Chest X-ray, AP view. Patient: 43 years old, sex M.
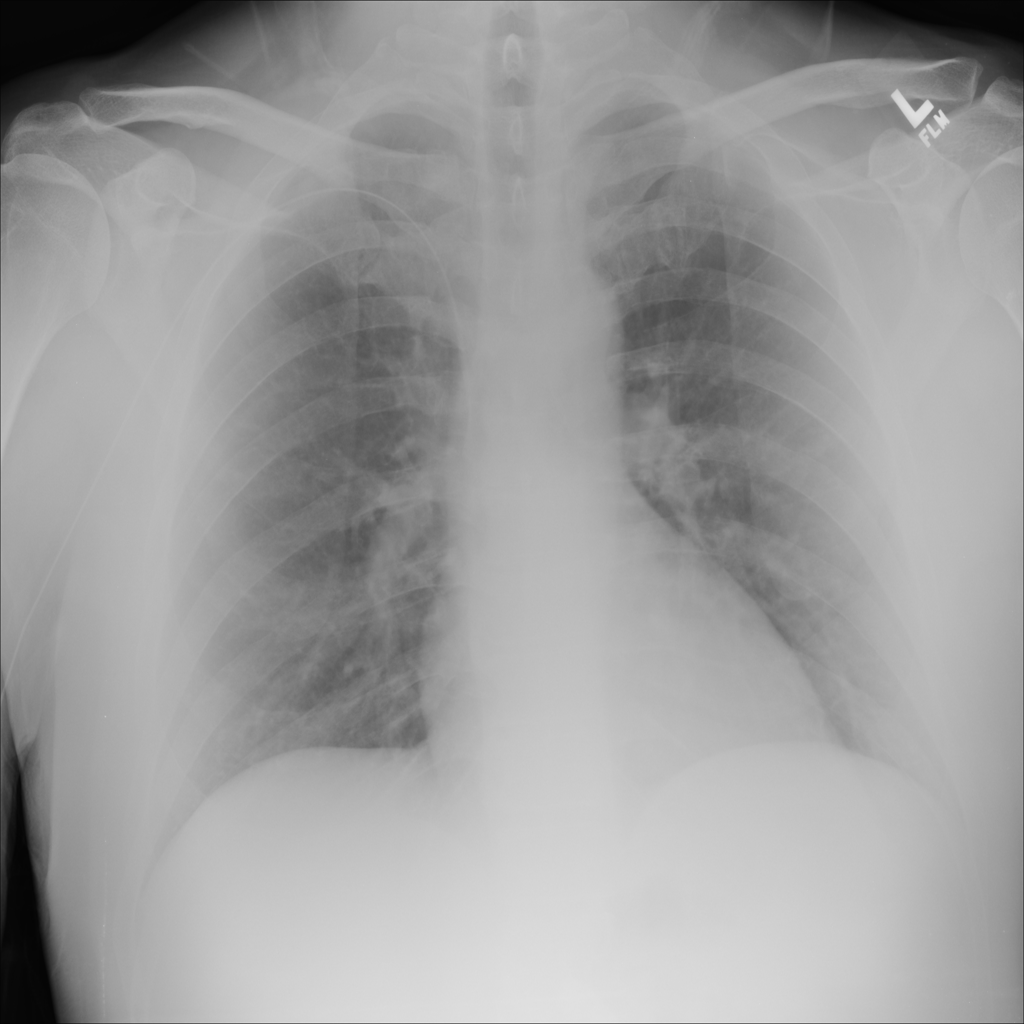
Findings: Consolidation